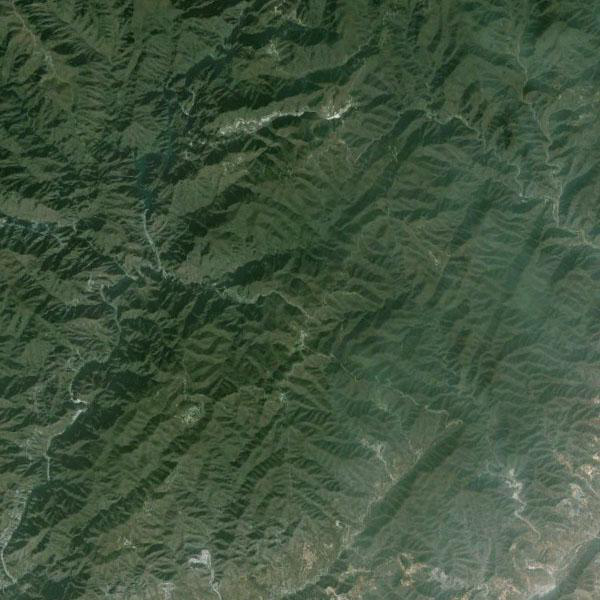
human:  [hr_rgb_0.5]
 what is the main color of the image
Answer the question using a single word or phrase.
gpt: green